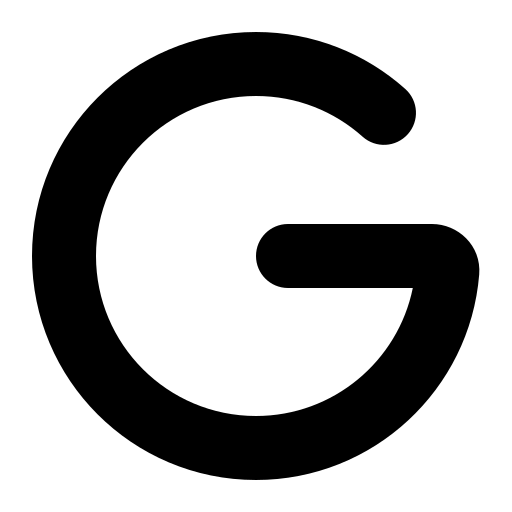
Tags: icon, FontAwesome, fa-icon, solid, g